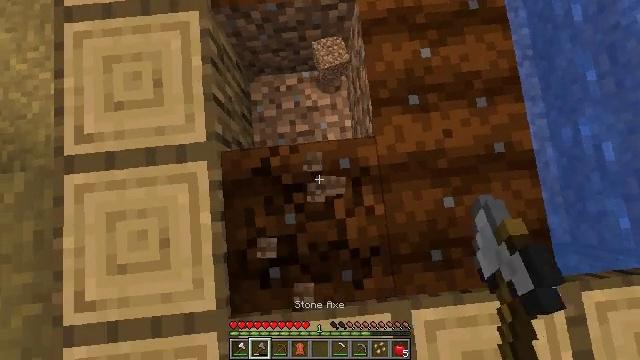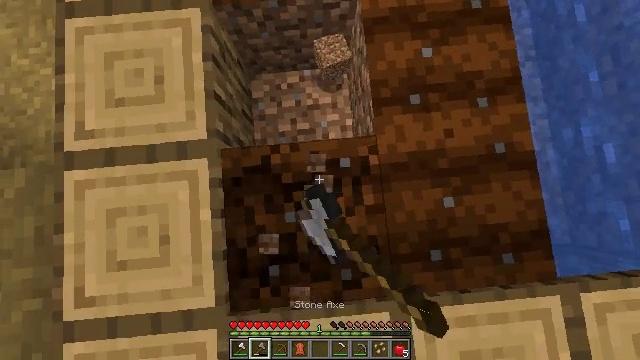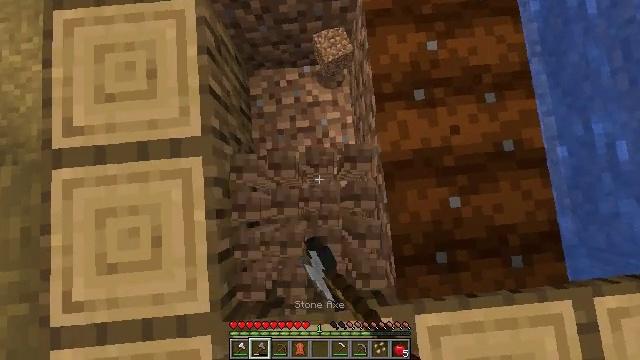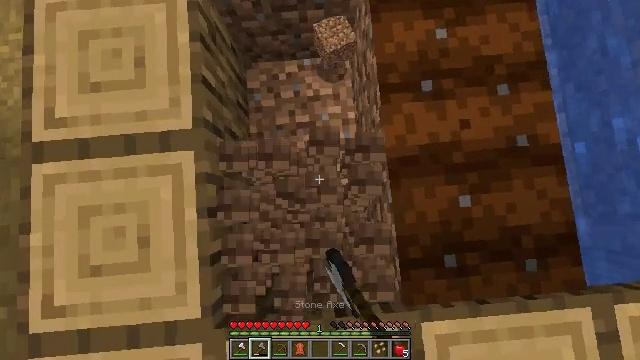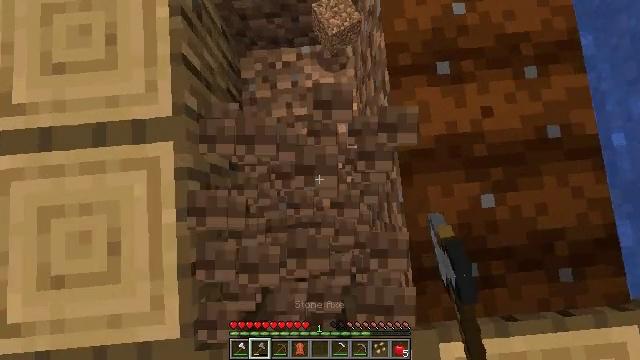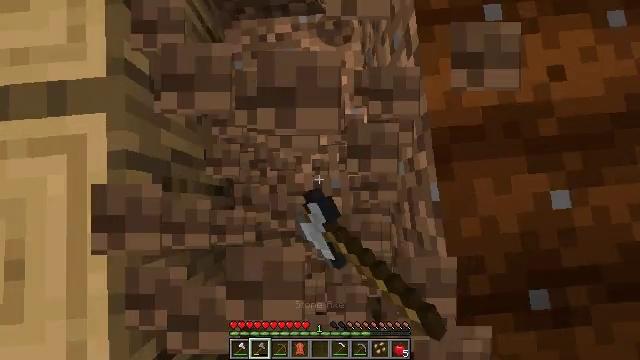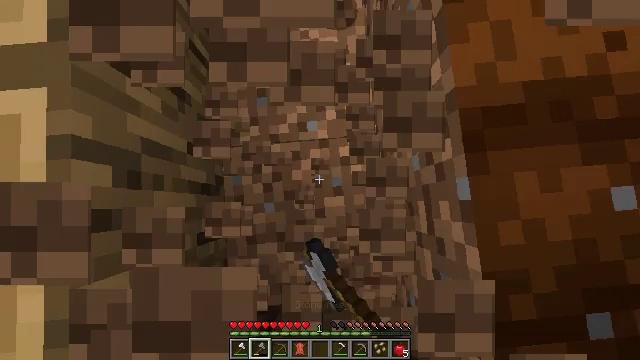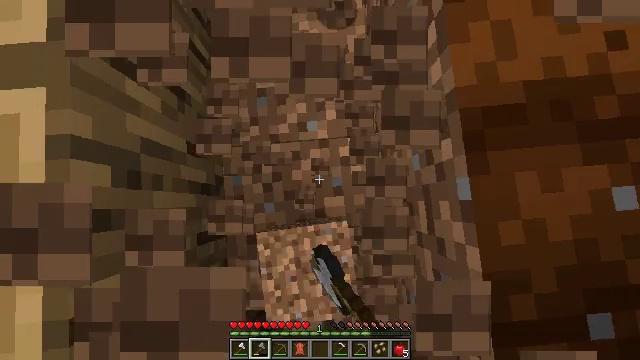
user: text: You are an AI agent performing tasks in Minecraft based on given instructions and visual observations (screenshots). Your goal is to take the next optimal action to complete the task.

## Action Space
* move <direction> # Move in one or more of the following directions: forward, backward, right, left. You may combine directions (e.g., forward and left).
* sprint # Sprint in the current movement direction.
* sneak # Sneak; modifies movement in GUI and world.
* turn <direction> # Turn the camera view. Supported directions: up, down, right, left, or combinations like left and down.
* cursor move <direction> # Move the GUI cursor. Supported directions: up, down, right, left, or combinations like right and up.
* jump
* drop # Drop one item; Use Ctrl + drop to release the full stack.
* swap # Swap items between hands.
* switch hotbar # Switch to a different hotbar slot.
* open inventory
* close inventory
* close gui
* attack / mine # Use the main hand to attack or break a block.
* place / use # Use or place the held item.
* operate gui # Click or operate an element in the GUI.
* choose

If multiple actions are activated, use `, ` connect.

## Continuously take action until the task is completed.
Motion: motion action
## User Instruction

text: Break the farmland to revert it to dirt.
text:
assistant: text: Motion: attack / mine
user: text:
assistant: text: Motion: attack / mine
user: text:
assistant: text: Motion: attack / mine
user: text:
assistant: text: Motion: attack / mine
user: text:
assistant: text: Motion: attack / mine
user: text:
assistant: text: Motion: attack / mine
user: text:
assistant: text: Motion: attack / mine
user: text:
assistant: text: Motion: attack / mine